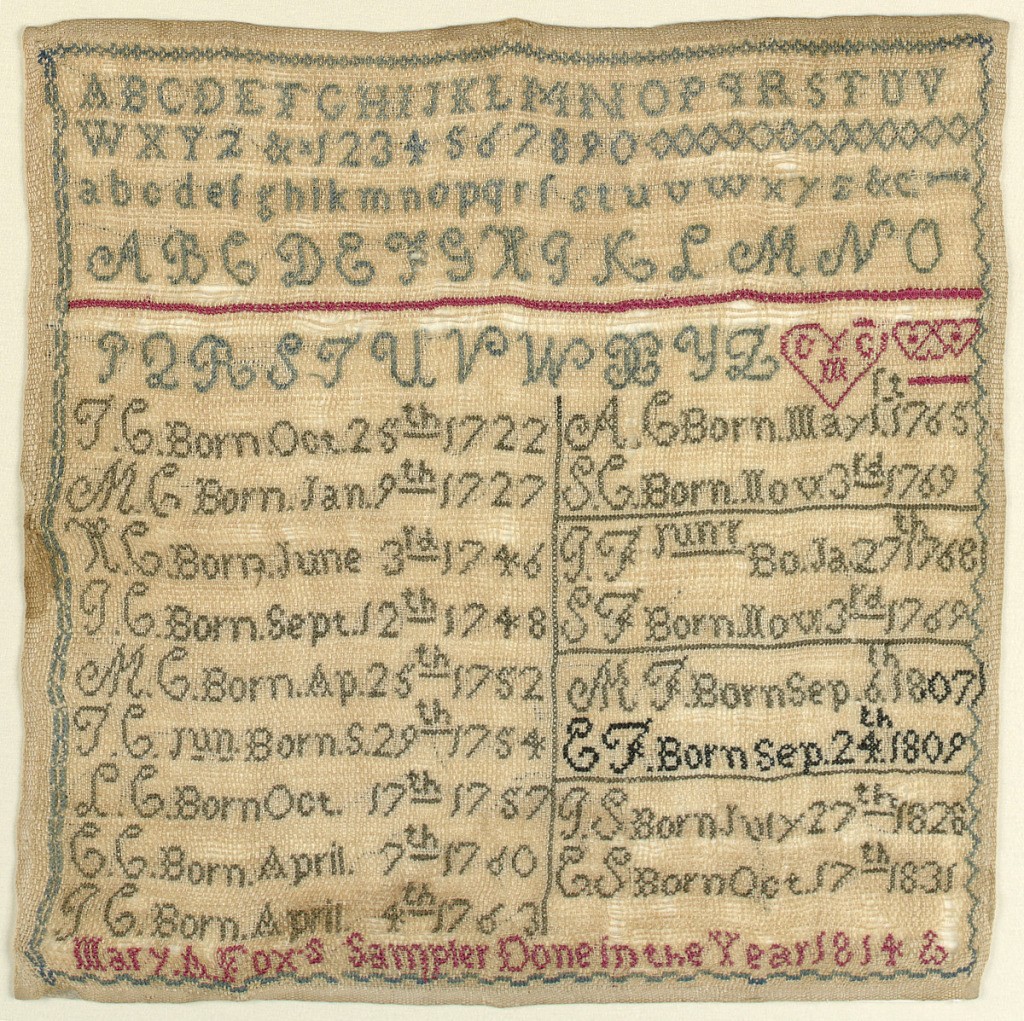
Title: Sampler
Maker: Mary A. Fox
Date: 1814
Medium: cotton and silk embroidery on linen foundation Technique: cross, double-cross, eyelet and queen embroidery stitches on foundation of plain weave with paired warps and wefts
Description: Square sampler worked in green, red, and black on a natural ground. Family record arranged in two columns listing dates of birth from 1722- 1831.  Three alphabets at the top and an inscription at the bottom: "Mary A. Fox's Sampler Done in the Year 1814."